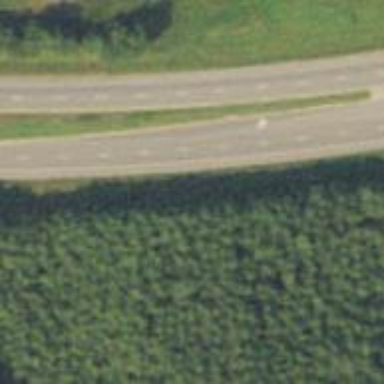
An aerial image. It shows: This image shows trunk highway that functions as expressway.